Interaction volume radius: 10 \u00c5
Interaction volume height: 10 \u00c5
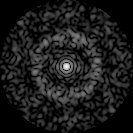
Disorder parameter: 0.873